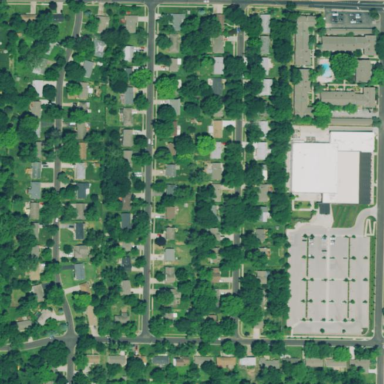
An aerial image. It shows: This residential area consists of single-family homes.